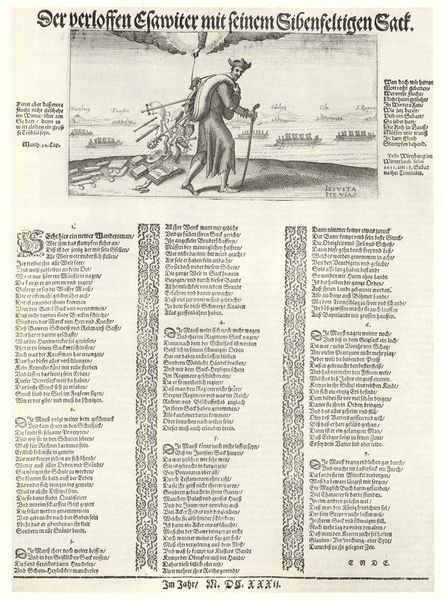
Titel: Der verloffen Esawiter mit seinem Sibenfeltigen Sack
Institution: (Seriendruck)
Schlagwörter: hand, himmel, mann, schatten, weiß, wolken, fluss, landschaft, see, grau, hut, licht, schwarz, muster, ornament, arm, mensch, bild, hügel, figur, drei, gotik, boote, sack, stock, schiffe, schrift, stab, grafik, spalten, deutsch, wei, barfuss, lumpen, buch, druck, stich, seite, illustration, schwarzweiß, text, überschrift, kopie, buchdruck, buchseite, gotisch, wanderer, kanon, hörner, zeilen, rucksack, wanderstab, verloren, fraktur, der, gehörn, schwarzwei, stehlen, abschnitte, neuzeit, diebstahl, initial, druckschrift, spalte, artikel, majuskel, mit, figure, gotische schrift, barfüsser, druck t, illustratiob, baumfreund, verloffen, verlotten, feinem, blattdruck